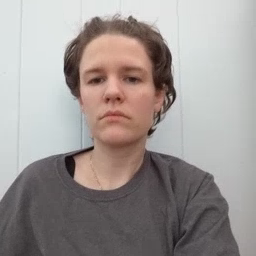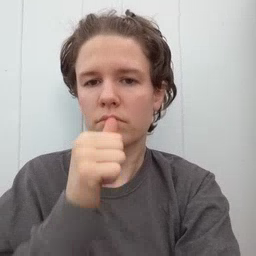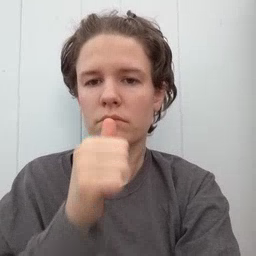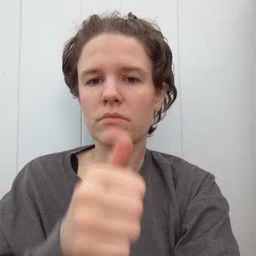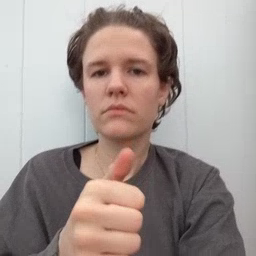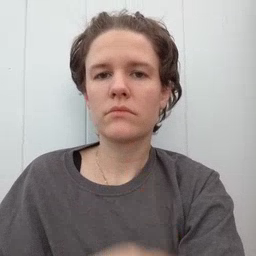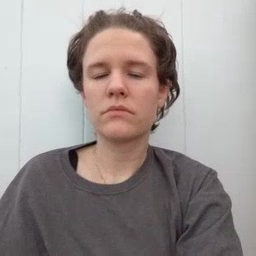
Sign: nuts